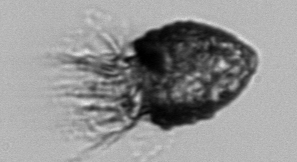
Label: Stenosemella_pacifica